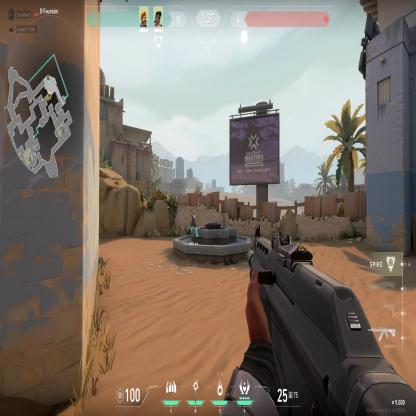
Label: teammate